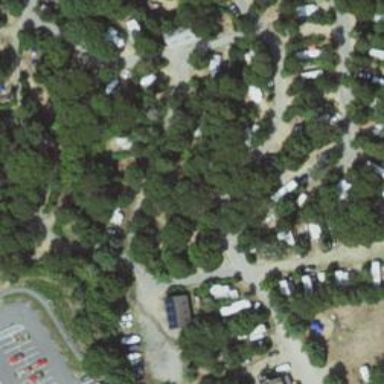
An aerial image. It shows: Campsite designated for tourism.